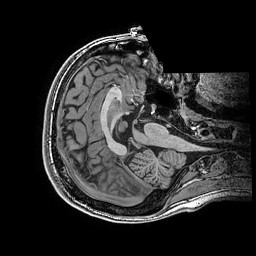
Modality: T1w
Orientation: axial
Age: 21
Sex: male
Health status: healthy